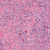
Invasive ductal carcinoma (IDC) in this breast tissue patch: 1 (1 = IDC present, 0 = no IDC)